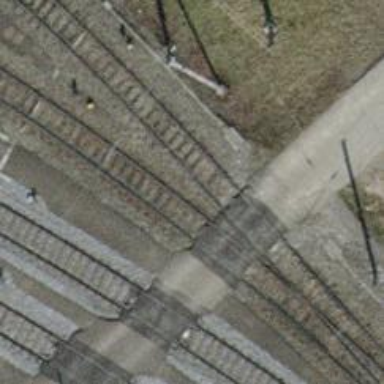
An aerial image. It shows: Level crossing at the railway with full barrier.